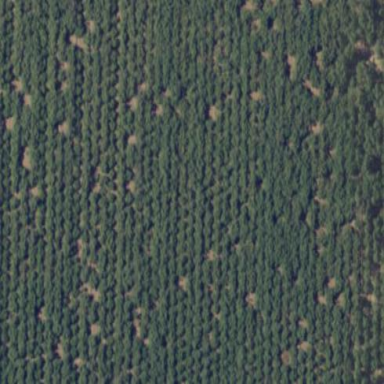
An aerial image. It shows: Orchard filled with almond trees.